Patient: sex M, age 42
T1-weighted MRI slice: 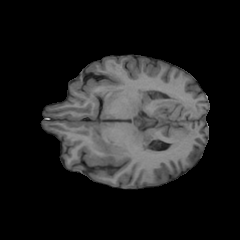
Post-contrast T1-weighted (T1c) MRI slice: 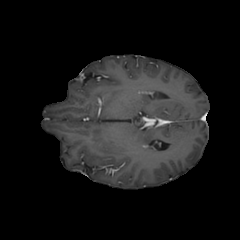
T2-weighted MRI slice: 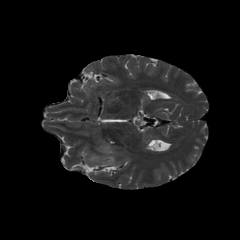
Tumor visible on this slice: yes
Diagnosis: Glioblastoma, IDH-wildtype
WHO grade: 4